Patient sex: F
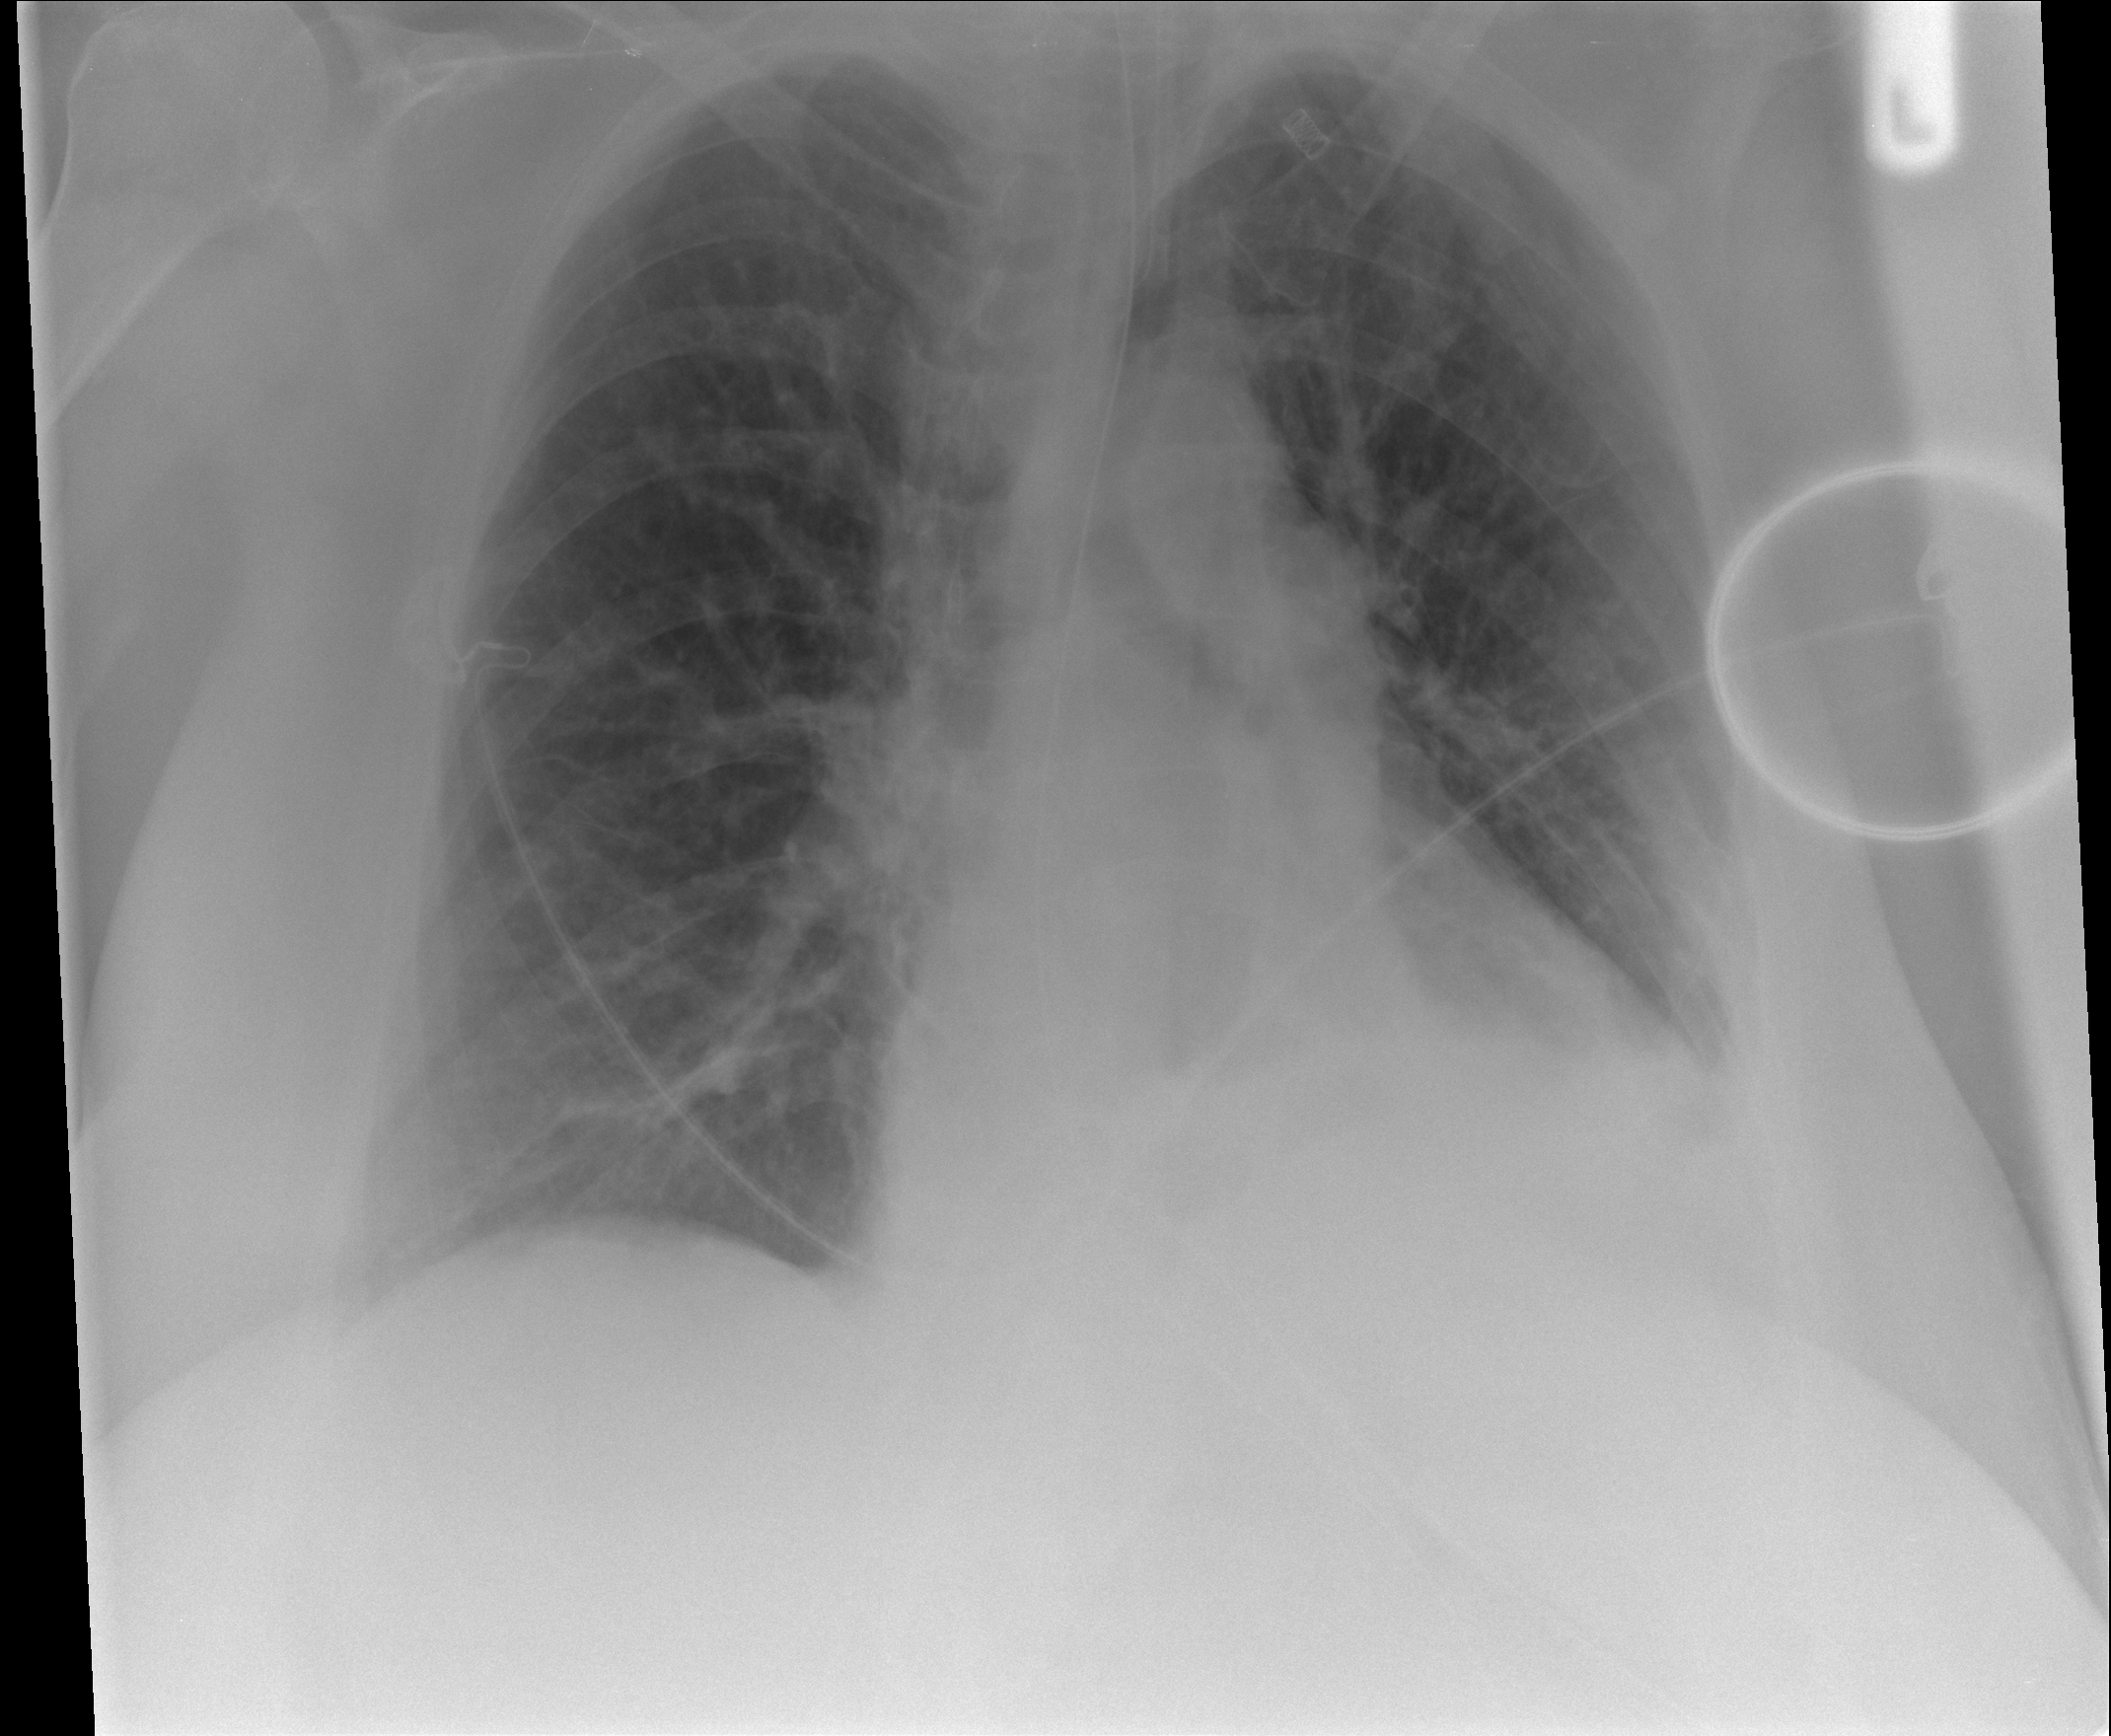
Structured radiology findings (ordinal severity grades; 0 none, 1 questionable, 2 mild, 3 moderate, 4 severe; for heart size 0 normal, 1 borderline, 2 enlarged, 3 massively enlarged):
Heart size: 2
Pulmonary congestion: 0
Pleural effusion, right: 0
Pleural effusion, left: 2
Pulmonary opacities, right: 0
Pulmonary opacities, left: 0
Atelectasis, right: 0
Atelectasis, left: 0